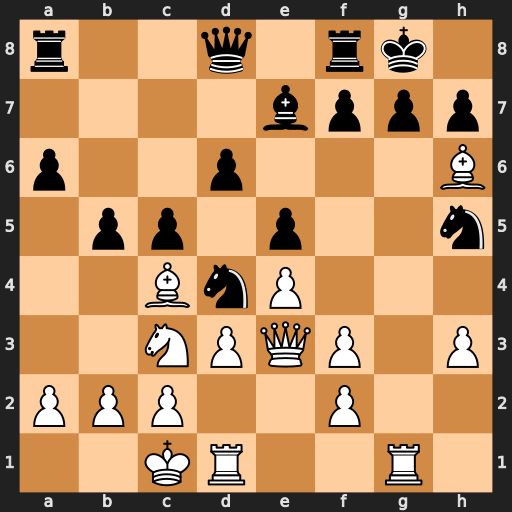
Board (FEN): r2q1rk1/4bppp/p2p3B/1pp1p2n/2BnP3/2NPQP1P/PPP2P2/2KR2R1
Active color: w
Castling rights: -
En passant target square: -
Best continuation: Bxg7 Nxg7 Qh6 Bg5+ Rxg5 Qxg5+ Qxg5